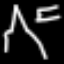
Label: The Eiffel Tower